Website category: university
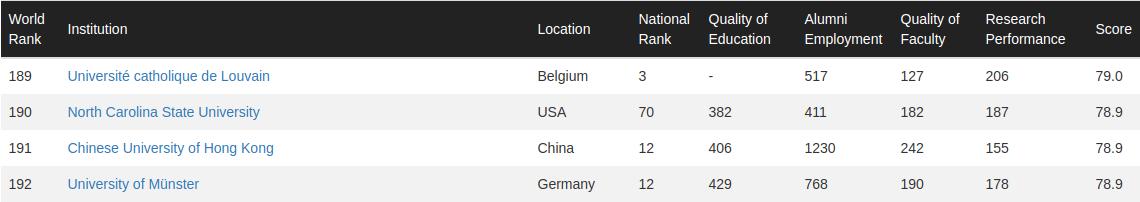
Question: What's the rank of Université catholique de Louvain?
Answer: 189

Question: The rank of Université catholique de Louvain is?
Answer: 189

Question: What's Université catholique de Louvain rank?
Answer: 189

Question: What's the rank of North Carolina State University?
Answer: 190

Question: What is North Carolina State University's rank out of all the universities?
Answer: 190

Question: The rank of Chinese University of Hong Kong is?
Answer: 191

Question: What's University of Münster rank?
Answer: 192

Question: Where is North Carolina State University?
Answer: USA

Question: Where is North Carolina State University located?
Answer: USA

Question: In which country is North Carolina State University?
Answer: USA

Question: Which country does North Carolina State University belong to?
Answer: USA

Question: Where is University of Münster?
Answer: Germany

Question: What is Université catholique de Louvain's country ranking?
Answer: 3

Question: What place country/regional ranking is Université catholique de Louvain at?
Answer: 3

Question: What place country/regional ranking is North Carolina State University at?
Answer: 70

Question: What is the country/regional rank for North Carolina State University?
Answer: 70

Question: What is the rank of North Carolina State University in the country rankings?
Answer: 70

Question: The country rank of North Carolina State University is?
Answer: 70

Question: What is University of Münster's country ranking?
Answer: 12

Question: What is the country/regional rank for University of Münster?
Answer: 12

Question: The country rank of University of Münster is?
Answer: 12

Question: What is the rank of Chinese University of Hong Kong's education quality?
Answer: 406

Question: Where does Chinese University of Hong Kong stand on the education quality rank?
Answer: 406

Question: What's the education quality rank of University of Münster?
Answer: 429

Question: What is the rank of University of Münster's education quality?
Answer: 429

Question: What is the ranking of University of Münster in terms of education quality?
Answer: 429

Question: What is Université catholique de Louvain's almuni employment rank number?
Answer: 517

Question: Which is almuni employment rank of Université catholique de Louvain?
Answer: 517

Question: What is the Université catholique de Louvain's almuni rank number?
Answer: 517

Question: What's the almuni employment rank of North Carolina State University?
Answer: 411

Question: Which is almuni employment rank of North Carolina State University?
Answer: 411

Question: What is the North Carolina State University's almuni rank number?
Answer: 411

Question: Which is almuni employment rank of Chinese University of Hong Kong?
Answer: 1230

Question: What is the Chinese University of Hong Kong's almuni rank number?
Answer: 1230

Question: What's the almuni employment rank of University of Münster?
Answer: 768

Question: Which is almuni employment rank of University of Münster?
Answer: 768

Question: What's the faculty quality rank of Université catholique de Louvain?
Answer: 127

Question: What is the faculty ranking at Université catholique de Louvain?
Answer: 127

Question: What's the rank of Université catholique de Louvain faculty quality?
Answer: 127

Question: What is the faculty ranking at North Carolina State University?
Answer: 182

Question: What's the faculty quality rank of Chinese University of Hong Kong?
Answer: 242

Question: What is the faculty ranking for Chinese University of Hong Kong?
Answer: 242

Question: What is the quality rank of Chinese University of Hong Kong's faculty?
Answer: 242

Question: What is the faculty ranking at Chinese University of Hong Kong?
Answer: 242

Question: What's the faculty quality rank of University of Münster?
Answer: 190

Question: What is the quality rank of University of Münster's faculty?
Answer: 190

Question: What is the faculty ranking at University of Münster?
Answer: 190

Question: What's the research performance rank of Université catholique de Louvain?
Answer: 206

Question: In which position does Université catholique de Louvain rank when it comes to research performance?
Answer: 206

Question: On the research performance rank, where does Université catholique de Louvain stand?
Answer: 206

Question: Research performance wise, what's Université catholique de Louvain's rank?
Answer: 206

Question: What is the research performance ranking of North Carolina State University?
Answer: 187

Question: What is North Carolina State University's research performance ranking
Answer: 187

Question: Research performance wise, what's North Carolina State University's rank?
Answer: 187

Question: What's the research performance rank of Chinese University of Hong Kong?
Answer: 155

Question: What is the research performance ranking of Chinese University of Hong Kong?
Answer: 155

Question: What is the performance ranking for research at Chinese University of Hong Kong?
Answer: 155

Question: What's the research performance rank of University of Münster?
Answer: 178

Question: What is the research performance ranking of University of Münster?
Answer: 178

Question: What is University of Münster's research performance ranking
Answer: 178

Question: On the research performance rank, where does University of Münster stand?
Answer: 178

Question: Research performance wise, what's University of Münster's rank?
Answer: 178

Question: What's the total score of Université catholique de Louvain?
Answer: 79.0

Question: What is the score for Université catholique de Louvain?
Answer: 79.0